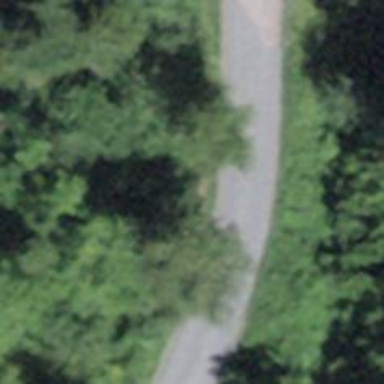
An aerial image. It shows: Unclassified road with paved surface.